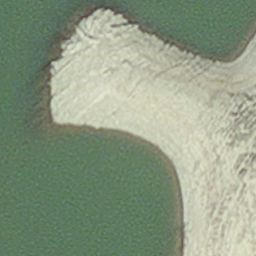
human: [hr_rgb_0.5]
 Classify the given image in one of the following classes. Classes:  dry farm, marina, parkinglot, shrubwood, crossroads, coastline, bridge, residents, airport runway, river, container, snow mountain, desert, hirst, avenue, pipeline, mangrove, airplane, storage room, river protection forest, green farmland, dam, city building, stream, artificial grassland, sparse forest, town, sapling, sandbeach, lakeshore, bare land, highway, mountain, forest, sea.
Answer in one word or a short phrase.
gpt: hirst